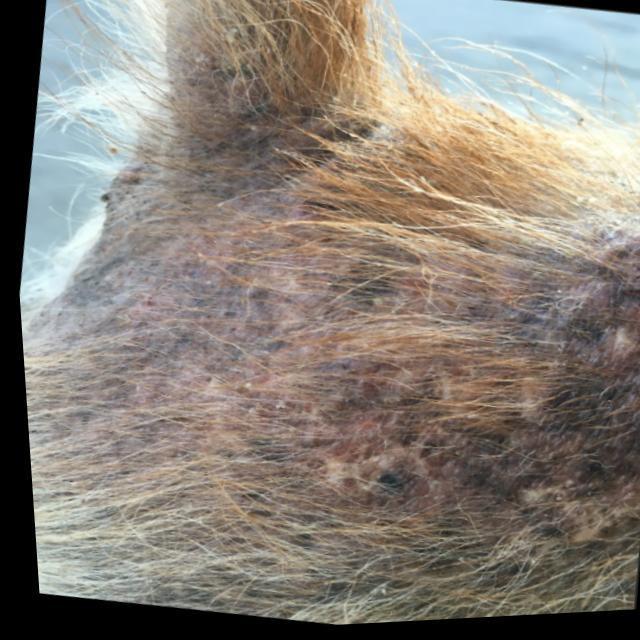
Canine demodicosis (Demodex mange) — caused by Demodex canis mites. Presents with alopecia, follicular papules, pustules, and comedones. Often localized on face and forelimbs.